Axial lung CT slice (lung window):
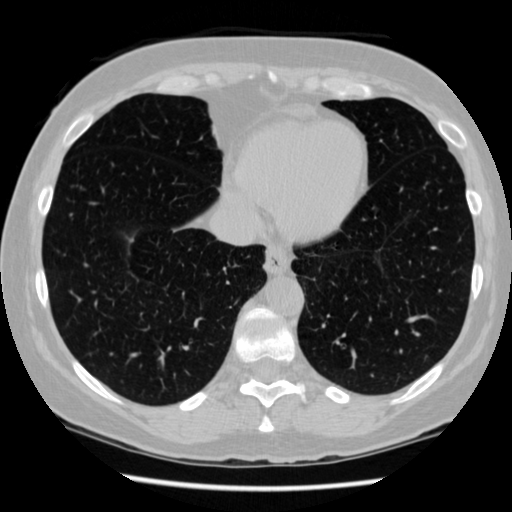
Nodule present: no